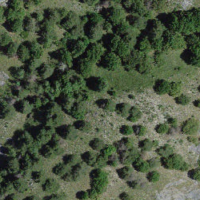
EUNIS habitat code: 48
Species observed at this site:
Cephalanthera longifolia